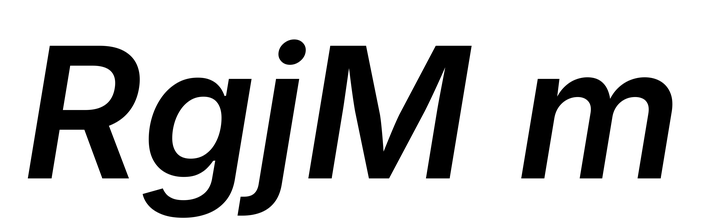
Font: Inter-Italic_SemiBold_Italic